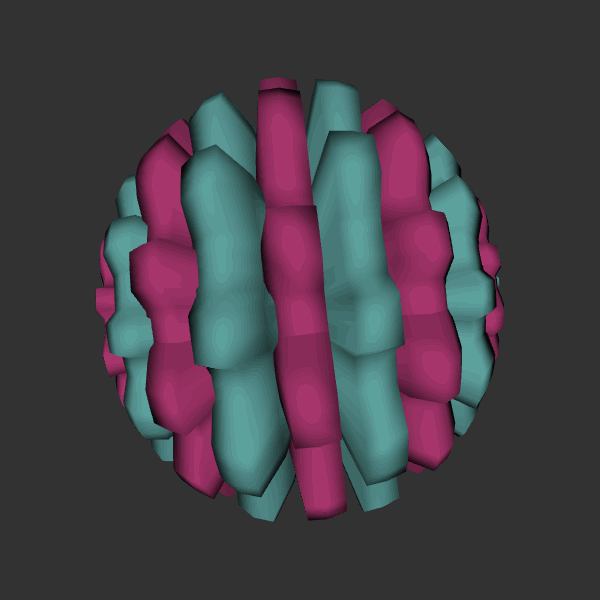
Background: dark